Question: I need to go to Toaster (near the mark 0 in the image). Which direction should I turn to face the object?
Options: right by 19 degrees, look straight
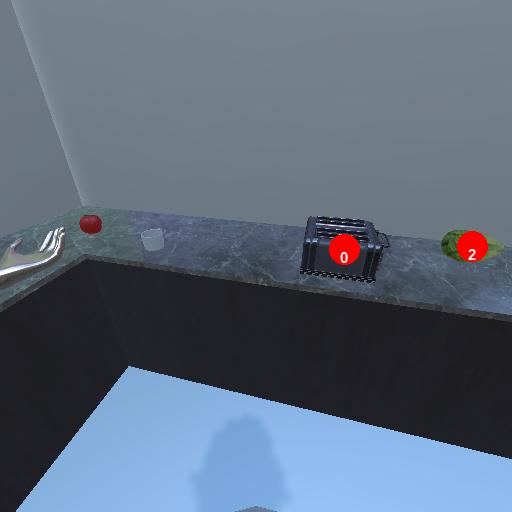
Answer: right by 19 degrees